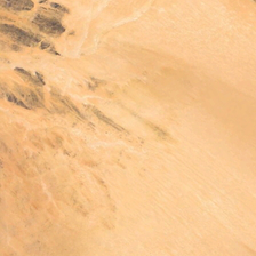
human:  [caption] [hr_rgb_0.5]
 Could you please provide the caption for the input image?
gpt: Quicksand covers huge rocks.

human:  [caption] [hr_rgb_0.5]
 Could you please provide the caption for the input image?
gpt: The desert is decorated with some black rock.

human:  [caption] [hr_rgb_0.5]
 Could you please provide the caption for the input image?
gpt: Fast sand covers a huge hill of hills.

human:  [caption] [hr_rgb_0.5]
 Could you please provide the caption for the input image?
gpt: Yellow desert is decorated with dark rock.

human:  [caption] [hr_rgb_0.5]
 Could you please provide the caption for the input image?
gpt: the quicksand covers the huge rock.